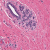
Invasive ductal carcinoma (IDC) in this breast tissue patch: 0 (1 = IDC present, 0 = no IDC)